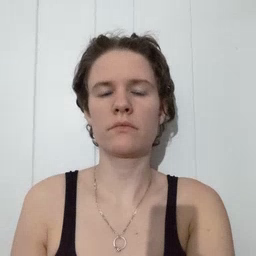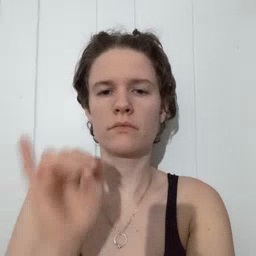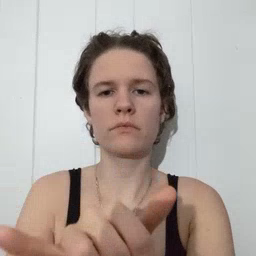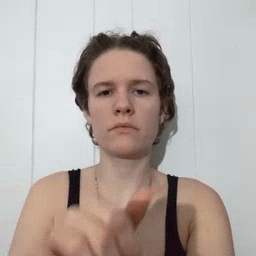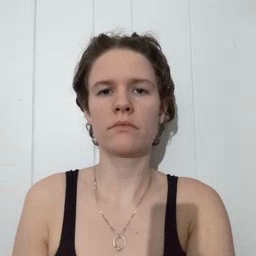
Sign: that